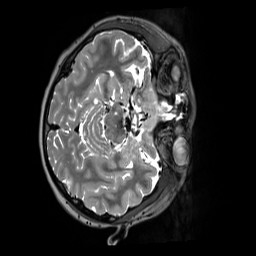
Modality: T2w
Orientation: axial
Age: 21
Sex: female
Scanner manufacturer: siemens
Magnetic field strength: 3 T
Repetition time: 3.2 s
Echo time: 0.412 s